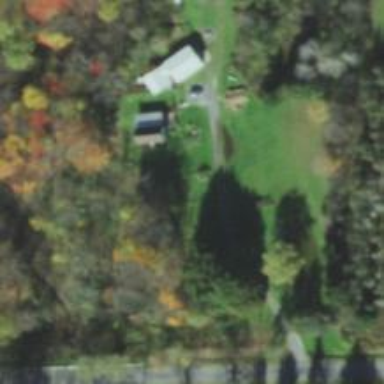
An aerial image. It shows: Driveway leading to service road.